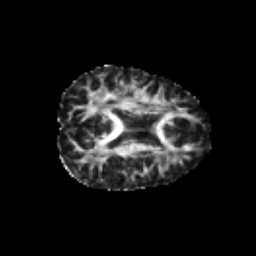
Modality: FA
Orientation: axial
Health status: healthy
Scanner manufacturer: philips
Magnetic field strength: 3 T
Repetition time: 6.964 s
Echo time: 0.092 s